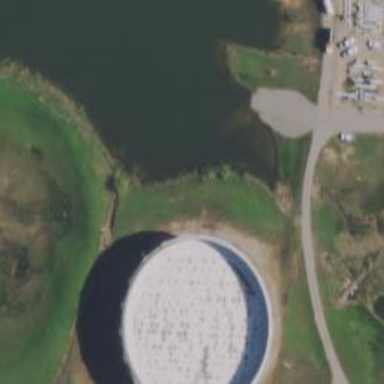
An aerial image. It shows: Storage tank which is man-made and housed in building.